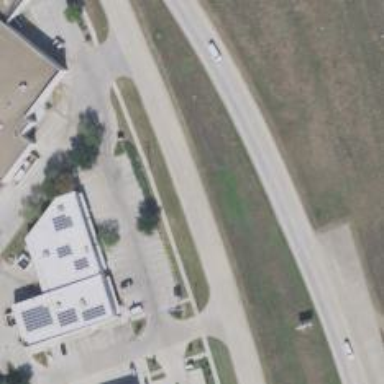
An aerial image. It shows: Tertiary road with frontage road along it.